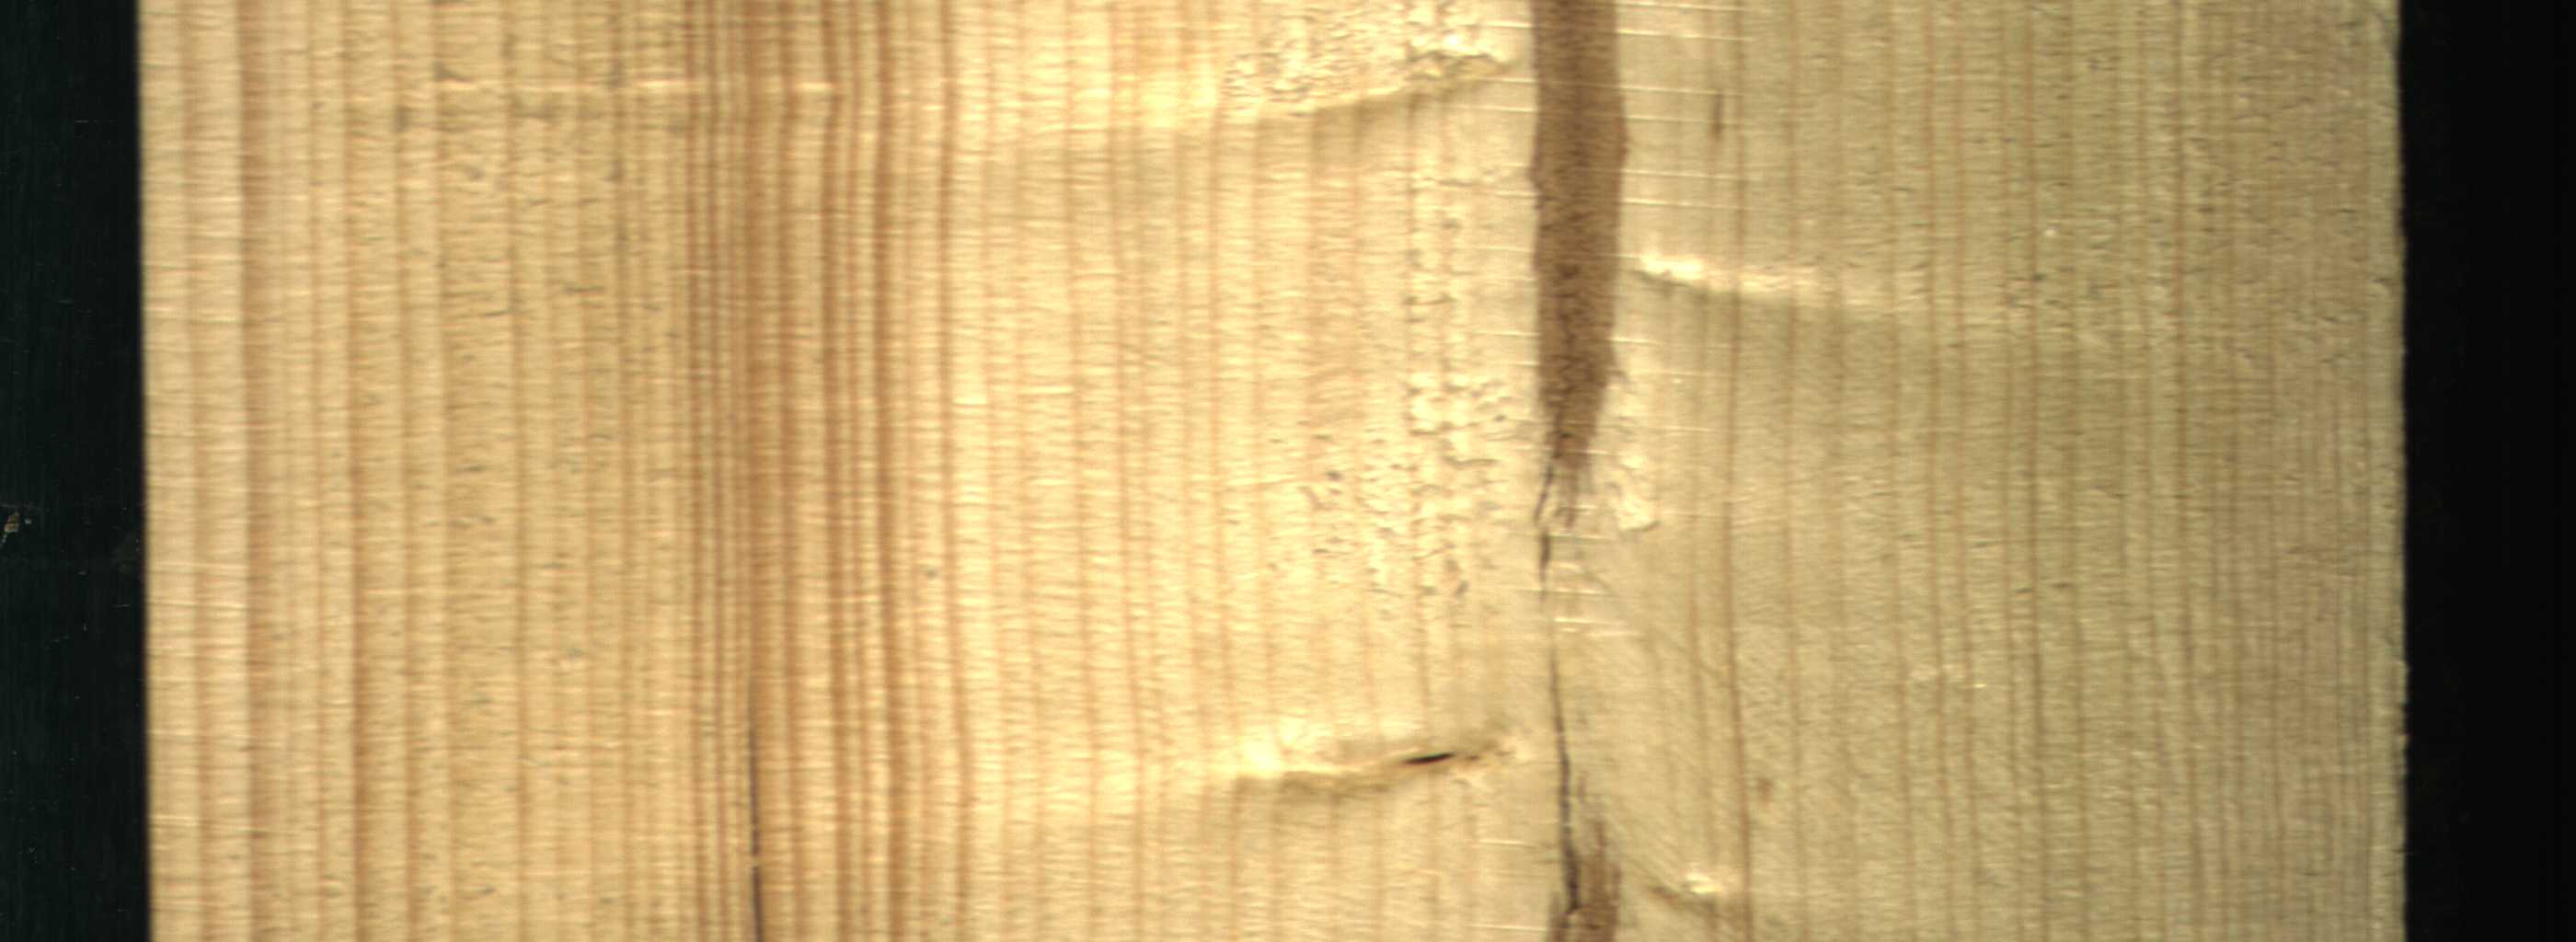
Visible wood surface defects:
Marrow
resin
Crack
Dead_Knot